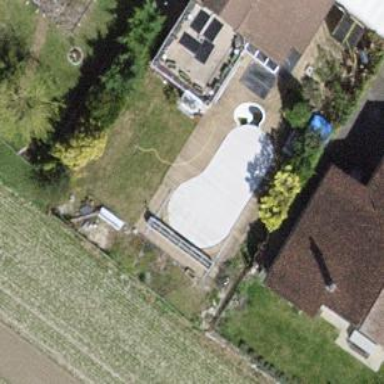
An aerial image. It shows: Swimming pool located in leisure land.